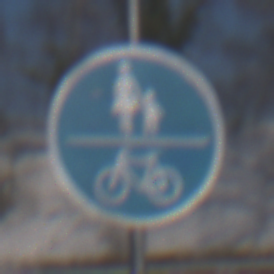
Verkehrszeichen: GemeinsamerGehUndRadweg
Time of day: MorningAfternoon
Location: Outdoor (Nature)
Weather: PartlyCloudy
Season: Winter
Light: Natural